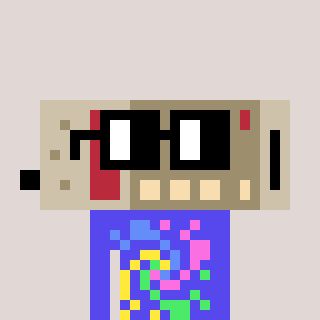
a pixel art character with square black glasses, a cordless phone-shaped head and a computerblue-colored body on a warm background